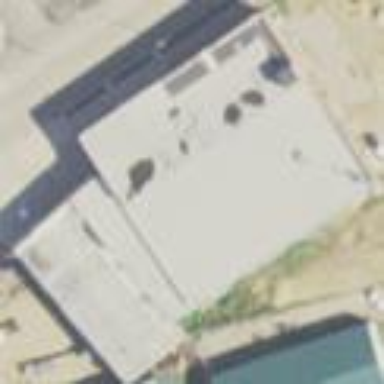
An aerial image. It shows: Commercial building.